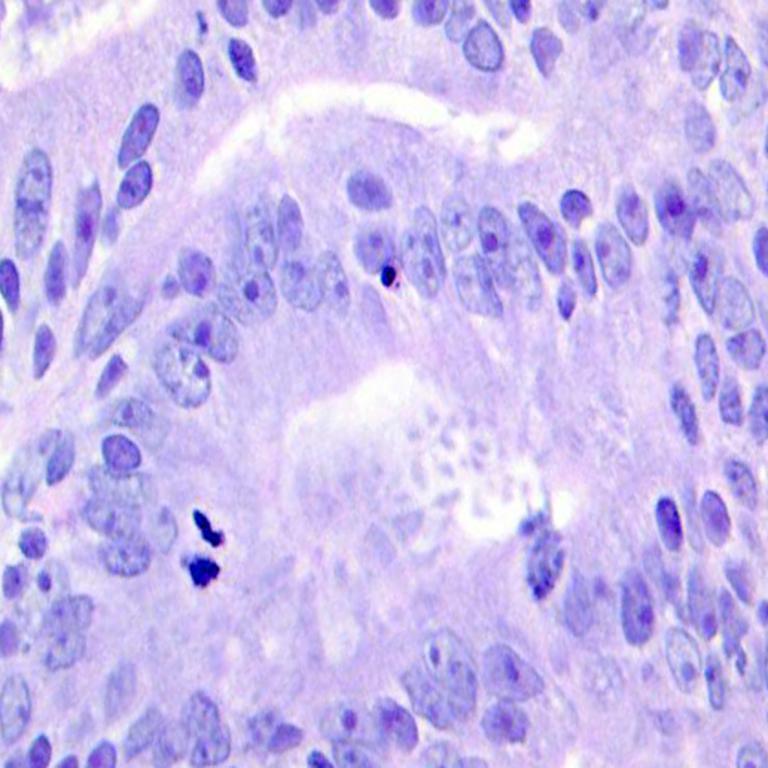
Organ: colon
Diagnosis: adenocarcinomas